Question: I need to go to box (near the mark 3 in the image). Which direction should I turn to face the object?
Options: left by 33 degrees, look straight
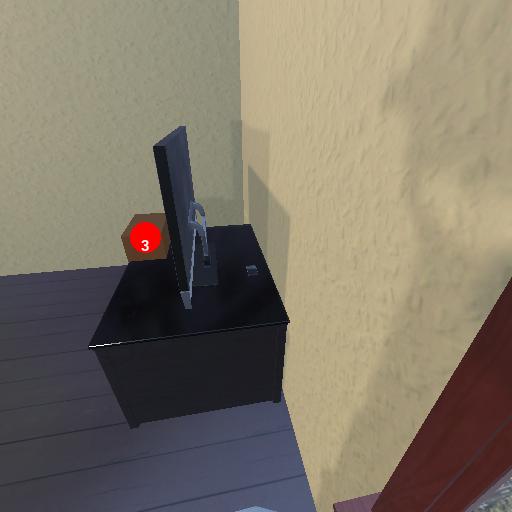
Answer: left by 33 degrees